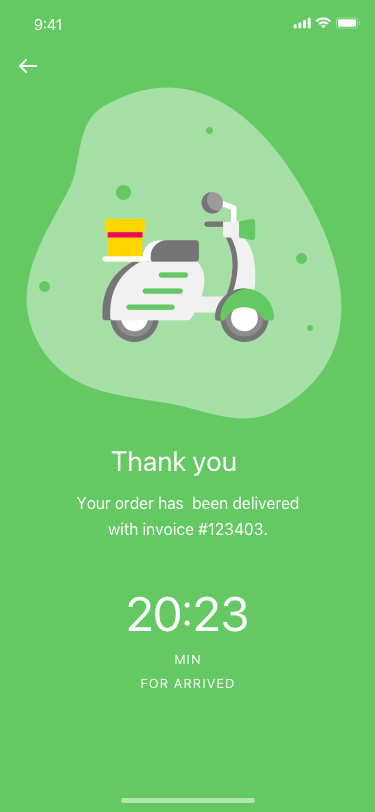
Text in this UI design:
Thank you
20:23
Your order has  been delivered
with invoice #123403.
min
for arrived